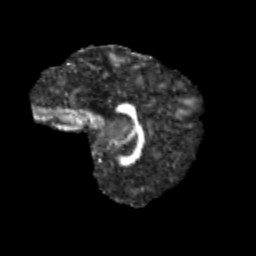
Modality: FA
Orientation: sagittal
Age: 10
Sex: female
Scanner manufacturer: siemens
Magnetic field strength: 3 T
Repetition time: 3.8 s
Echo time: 0.07 s